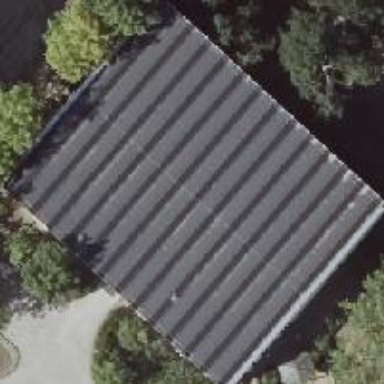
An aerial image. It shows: Sports hall building with flat roof.